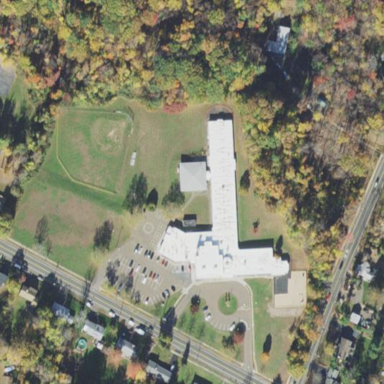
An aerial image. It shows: School.